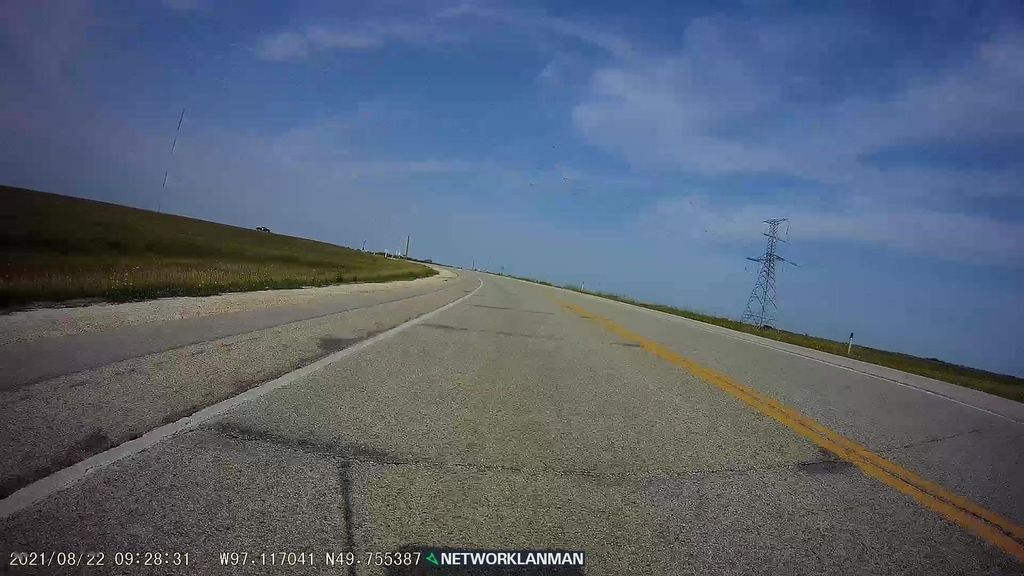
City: winnipeg